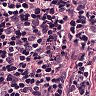
Metastatic tissue present: yes